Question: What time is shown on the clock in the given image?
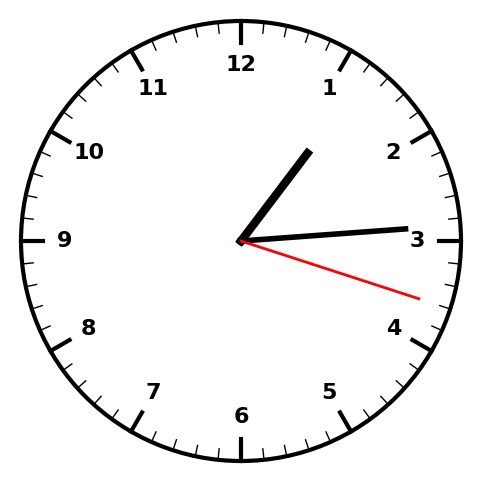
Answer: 01:14:18